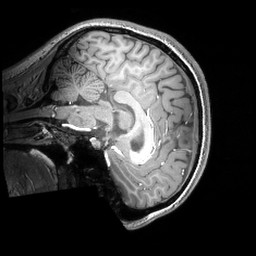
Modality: T1w
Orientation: sagittal
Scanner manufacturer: philips
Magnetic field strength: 7 T
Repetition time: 0.008 s
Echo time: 0.001974 s